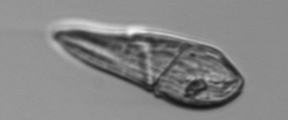
Label: Gyrodinium